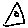
Label: triangle